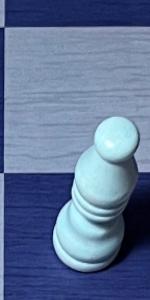
Label: Bishop_White